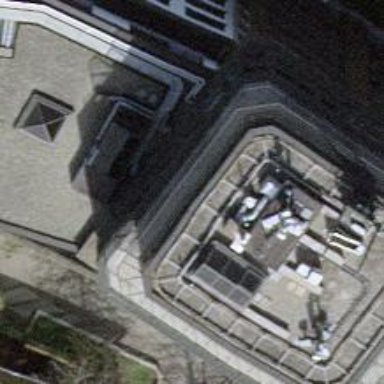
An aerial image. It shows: Police building.